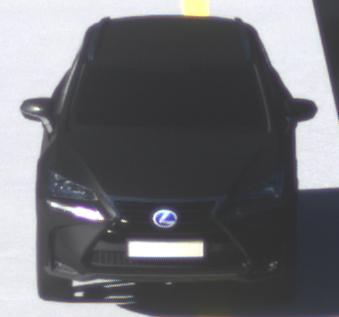
Make: Lexus
Model: NX 300h
Detailed model: NX (AZ1)
Model produced from: 2017/11
Model produced until: 2018/08
Doors: 5
Color: black
Road condition: dry road
Daytime: morning or afternoon
Contrast: high contrast